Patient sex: F
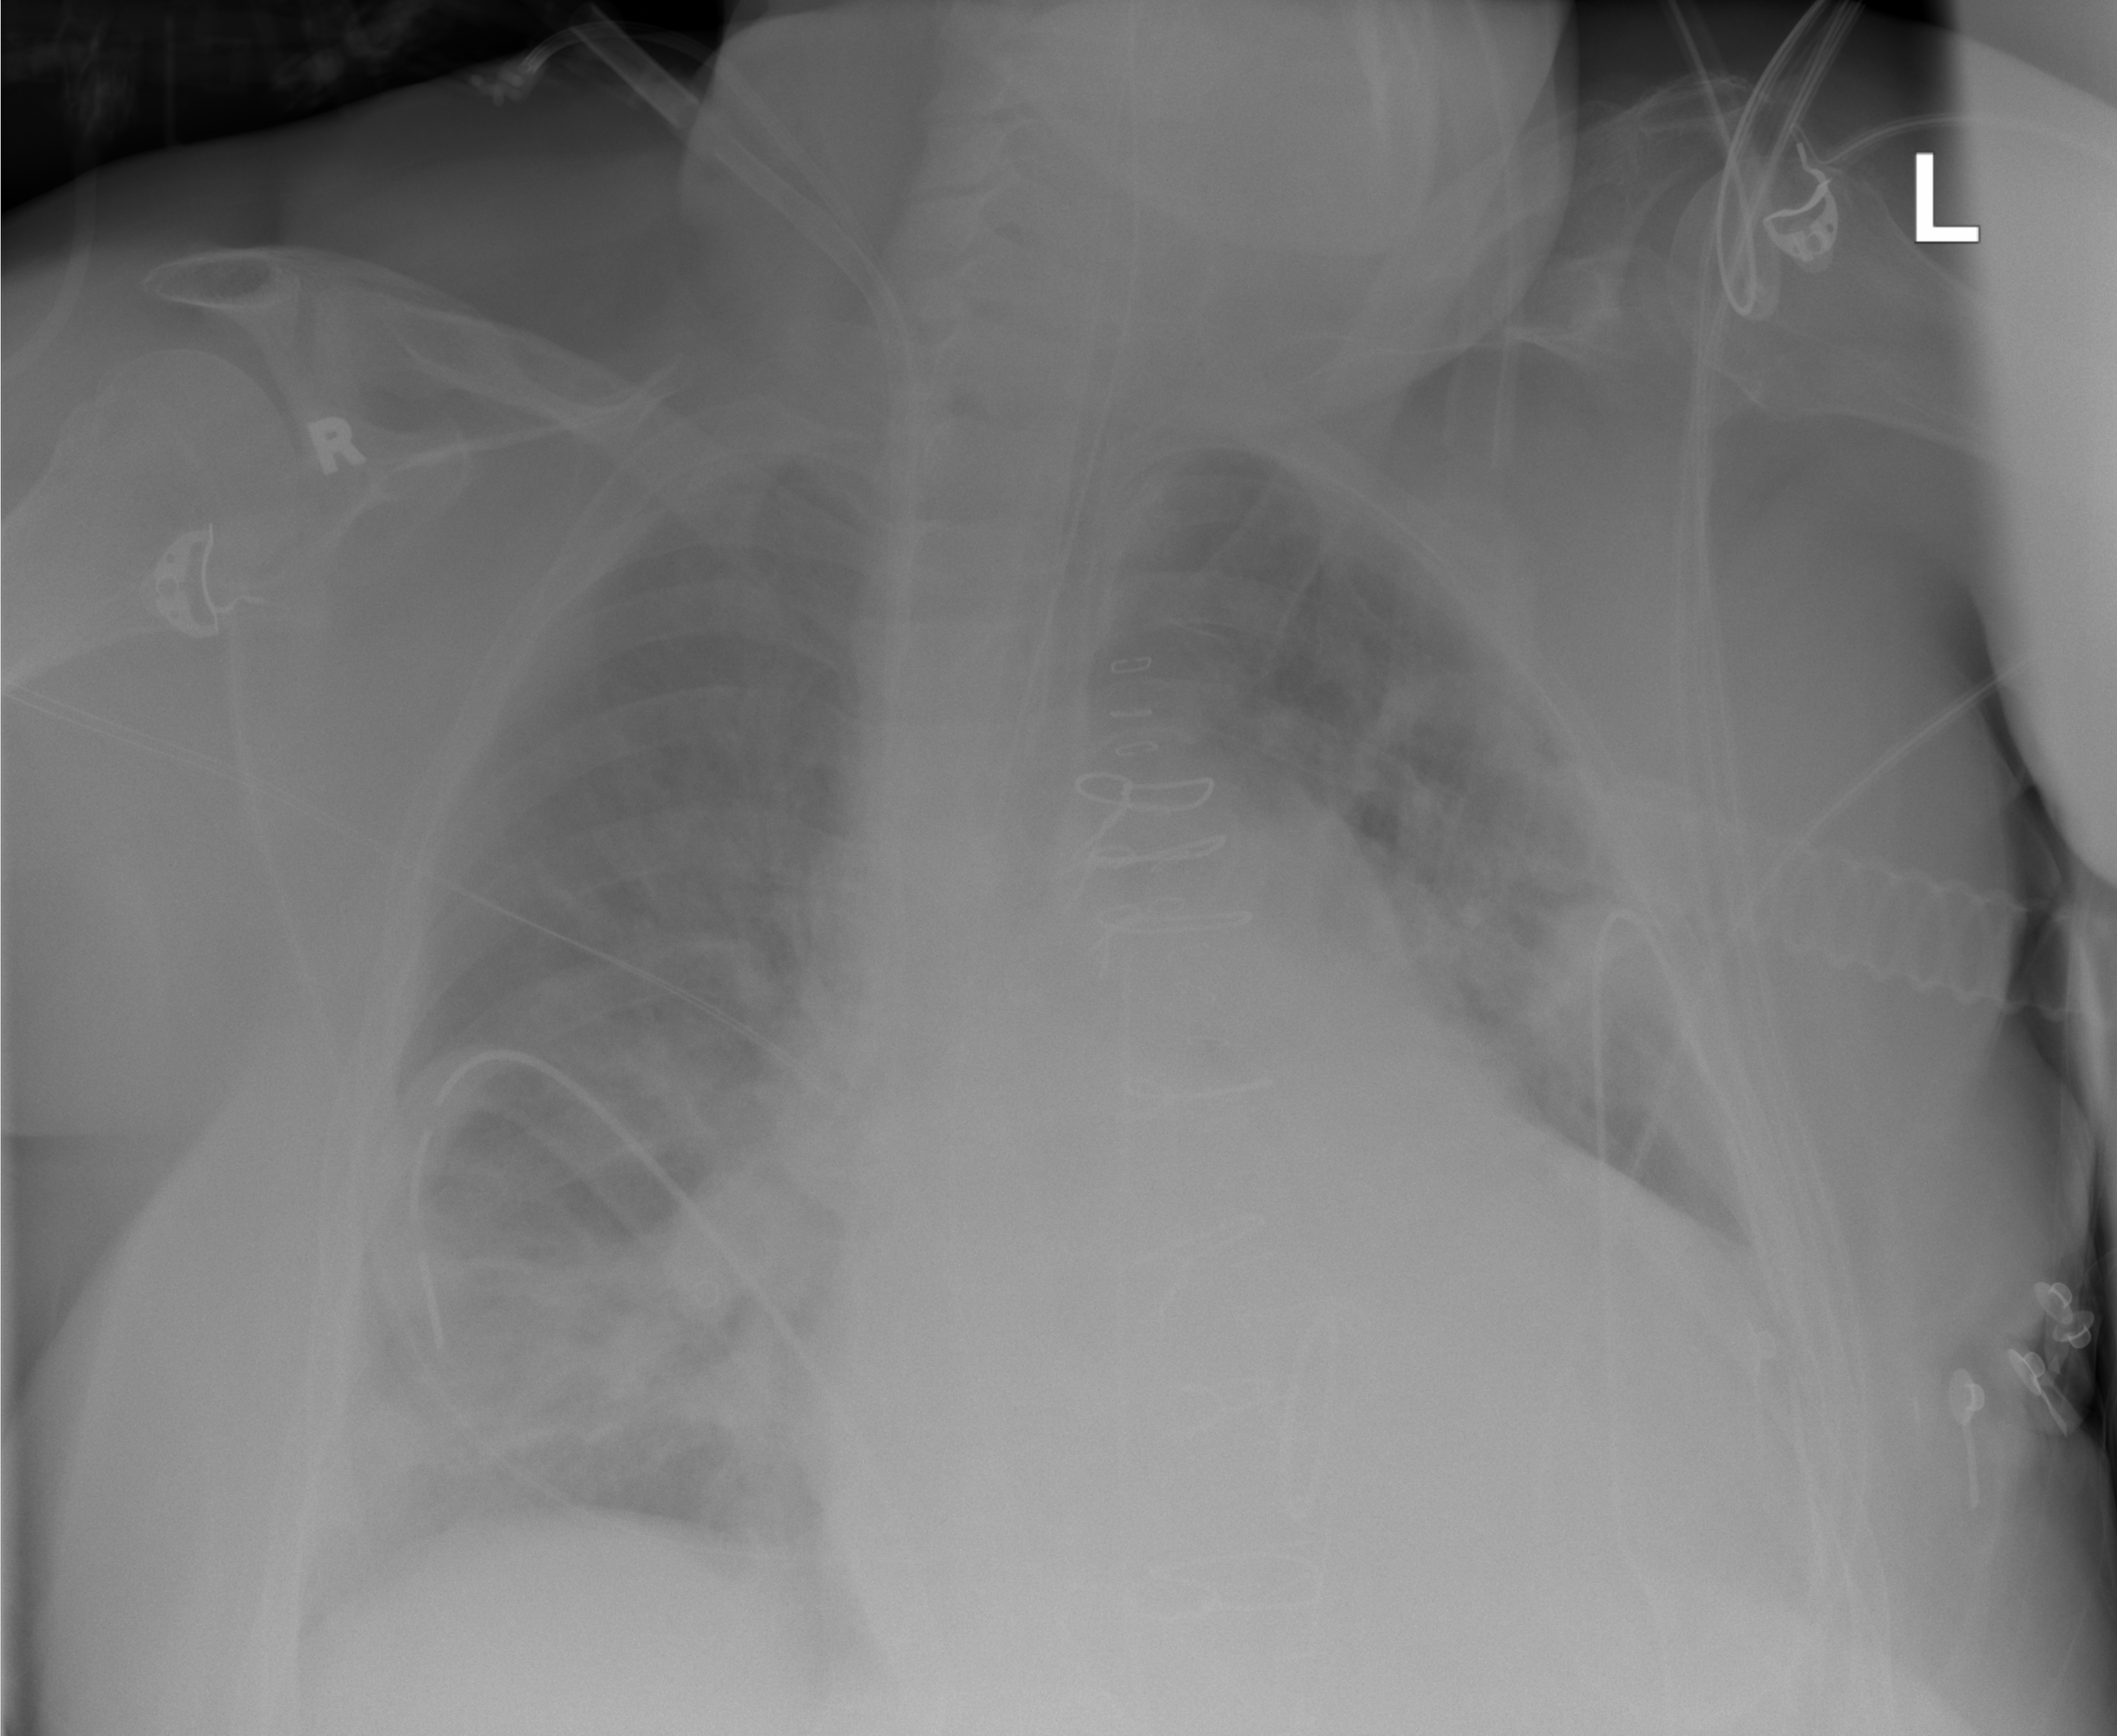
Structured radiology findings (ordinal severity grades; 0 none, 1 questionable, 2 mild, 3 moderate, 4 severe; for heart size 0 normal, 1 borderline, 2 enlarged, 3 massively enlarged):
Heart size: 2
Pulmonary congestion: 3
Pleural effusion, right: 0
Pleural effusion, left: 2
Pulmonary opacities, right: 2
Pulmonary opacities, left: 0
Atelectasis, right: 2
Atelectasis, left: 2